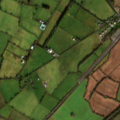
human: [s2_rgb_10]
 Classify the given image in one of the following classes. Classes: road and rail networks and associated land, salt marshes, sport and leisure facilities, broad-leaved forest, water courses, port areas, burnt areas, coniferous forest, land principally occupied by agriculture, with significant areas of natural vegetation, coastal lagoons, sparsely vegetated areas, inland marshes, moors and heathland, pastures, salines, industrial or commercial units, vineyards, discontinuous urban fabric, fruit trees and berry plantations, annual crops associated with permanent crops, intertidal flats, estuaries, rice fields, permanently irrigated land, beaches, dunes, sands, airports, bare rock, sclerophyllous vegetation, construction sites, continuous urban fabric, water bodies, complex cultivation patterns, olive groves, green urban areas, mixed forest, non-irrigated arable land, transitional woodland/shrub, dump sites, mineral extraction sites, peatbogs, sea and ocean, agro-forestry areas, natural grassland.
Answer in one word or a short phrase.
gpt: non-irrigated arable land, pastures